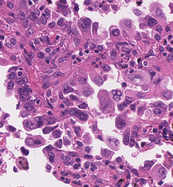
Tumor epithelial tissue: yes
Tumor-associated stroma tissue: no
Normal tissue: no